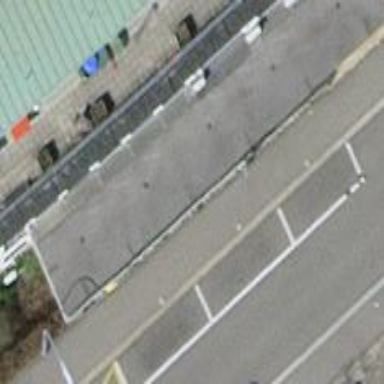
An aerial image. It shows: Parking lane area.